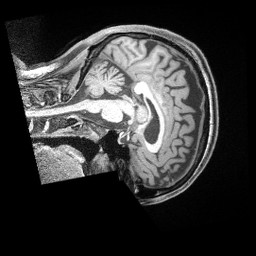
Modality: T1w
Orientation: sagittal
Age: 34
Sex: female
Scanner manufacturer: siemens
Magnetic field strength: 3 T
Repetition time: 2 s
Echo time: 0.00211 s